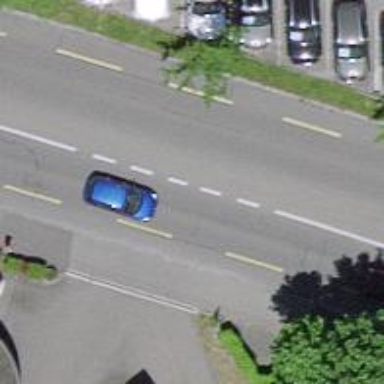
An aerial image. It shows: Primary highway with asphalt surface. It also has lane for cyclists on both sides.